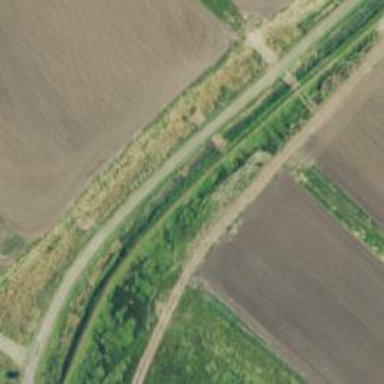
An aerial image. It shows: Track road.